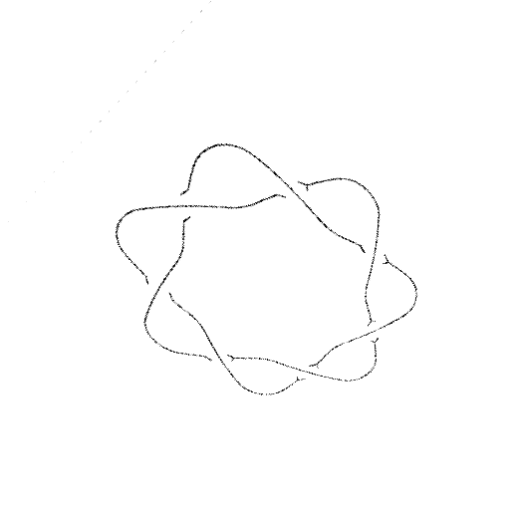
Crossing number: 7